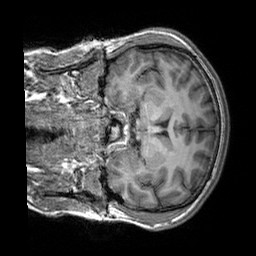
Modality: T1w
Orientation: coronal
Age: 24
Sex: male
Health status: healthy
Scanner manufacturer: siemens
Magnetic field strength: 3 T
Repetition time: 2.3 s
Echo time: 0.00303 s